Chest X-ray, AP view. Patient: 51 years old, sex F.
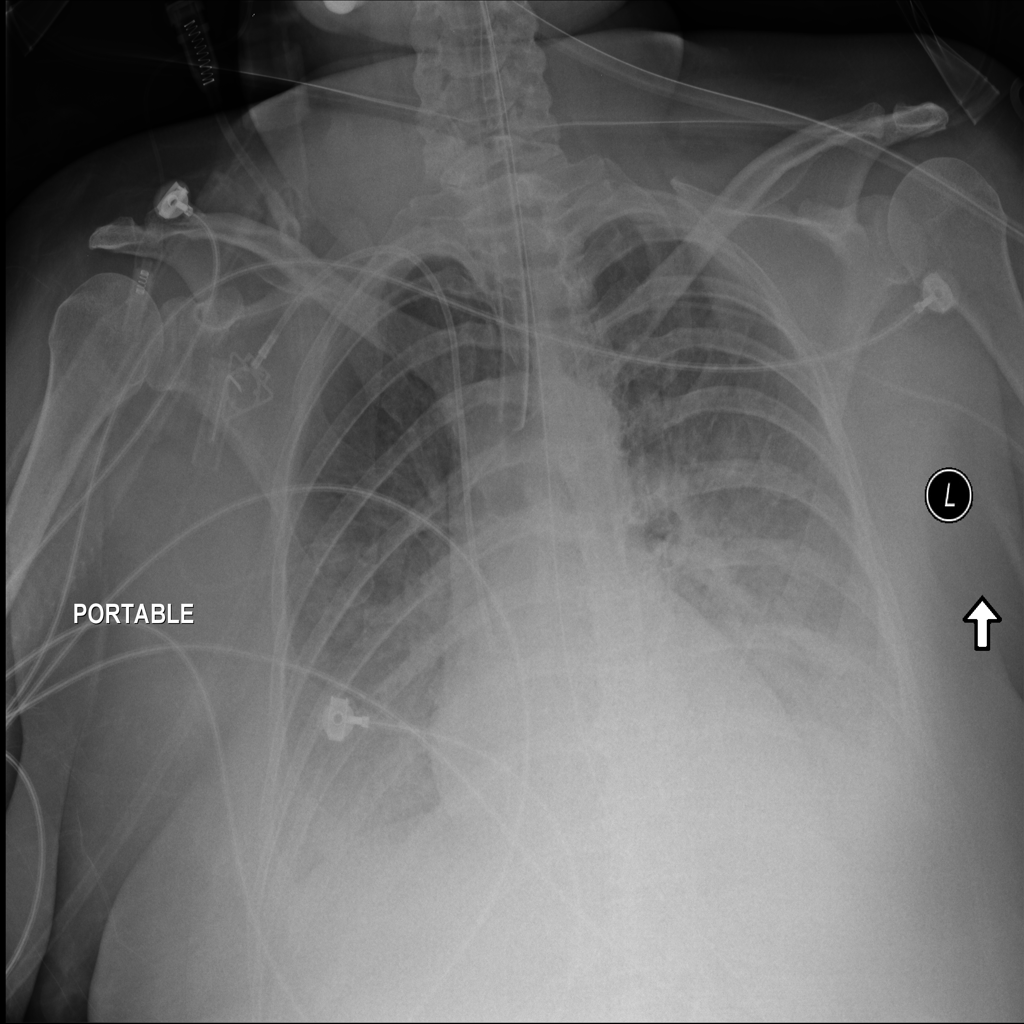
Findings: Effusion, Infiltration